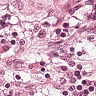
Metastatic tissue present: yes